Question: I have one table called marksheet where I stored students' marks. I want to take out 20% of mark scored out of each unit exam, 30% out of each weekly test and 50% out of final exam. All the names of Unit Exams, Weekly Tests and Final exam are stored under one column name 'Name_of_exam'. I can use
'''
SELECT regd,
Sum(mark_score)/sum(Full_mark)*20 as scored
FROM marksheet
WHERE Name_of_exam='First Unit Exam'
OR Name_of_exam='Second Unit Exam'
OR Name_of_exam='Third Unit Exam'
GROUP BY regd;
'''
But the problem is that I have no idea how I can take out 30% of mark scored by students:
'Where (Name_of_exam='First Weekly Test'
'or Name_of_exam='Second Weekly Test''
'or Name_of_exam='Third Weekly Test')'
and 50% of mark scored 'Where Name_of_exam='Final Exam''. in the same select statement as I have to do multiple where clauses. Please help. I have also attached here how I did the calculation in excel sheet.

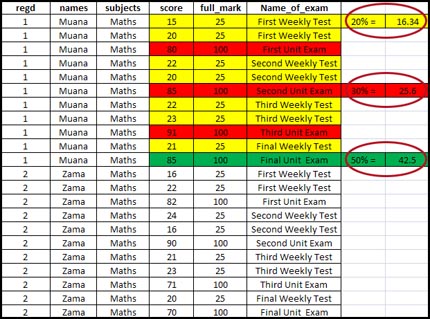
Answer: Try this:
'''
SELECT names, subjects,
SUM(
CASE
WHEN name_of_exam = 'First Weekly Test' THEN (score/full_marks)*20
WHEN name_of_exam = 'First Unit Exam' THEN (score/full_marks)*30
WHEN name_of_exam = 'Final Unit Exam' THEN (score/full_marks)*50
END) AS scored
FROM marksheet
GROUP BY names, subjects
'''